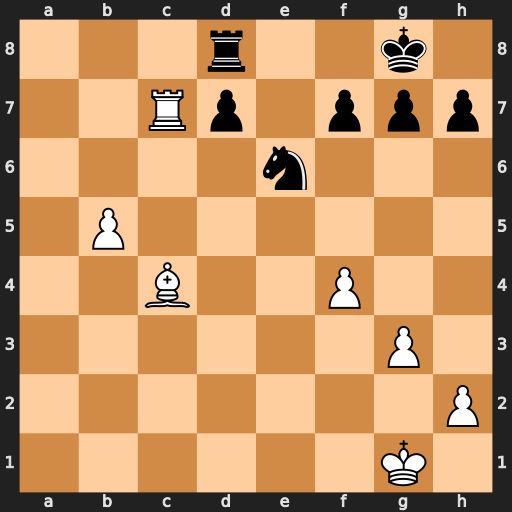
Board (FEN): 3r2k1/2Rp1ppp/4n3/1P6/2B2P2/6P1/7P/6K1
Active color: w
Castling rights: -
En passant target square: -
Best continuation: Bxe6 fxe6 b6 Rb8 b7 Kf7 Rxd7+